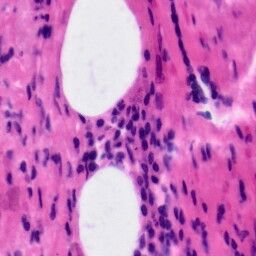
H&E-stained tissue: Tonsil